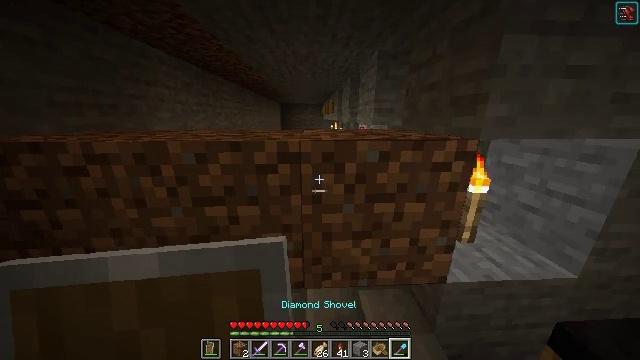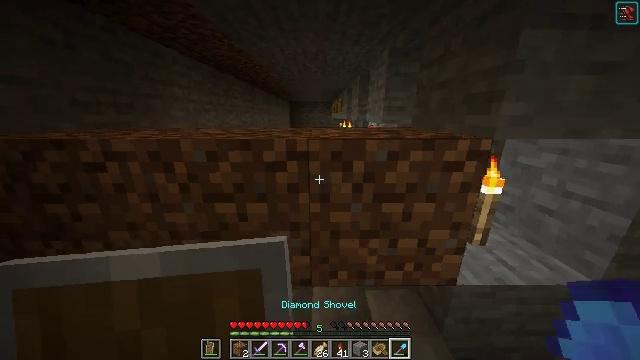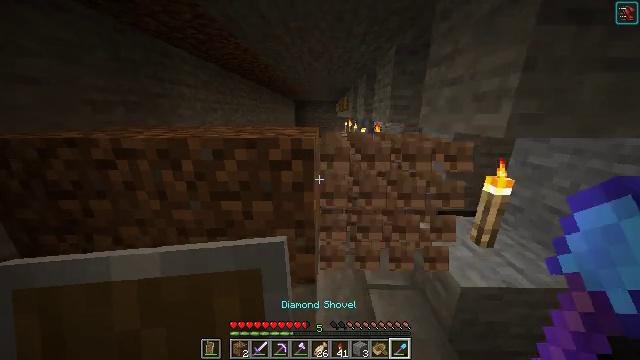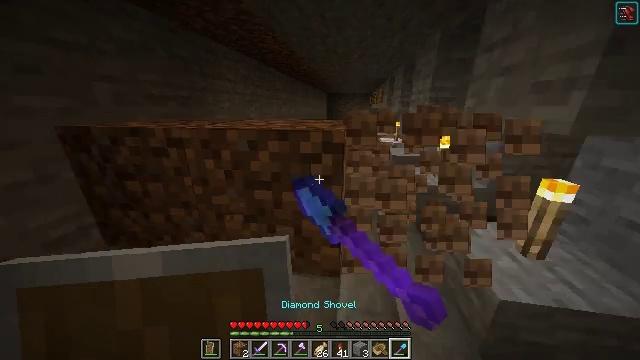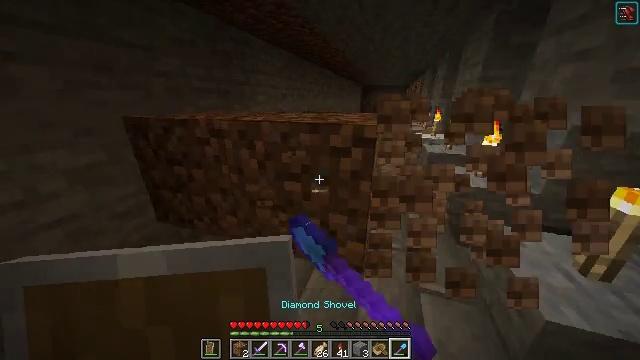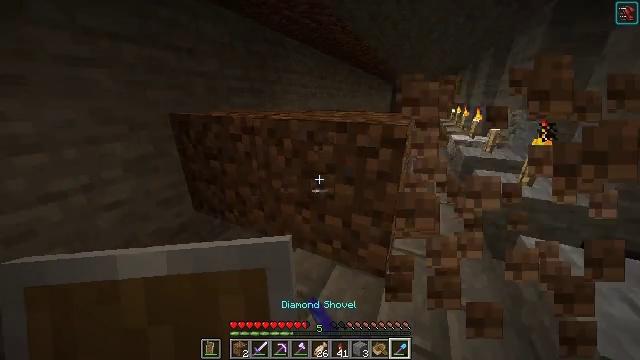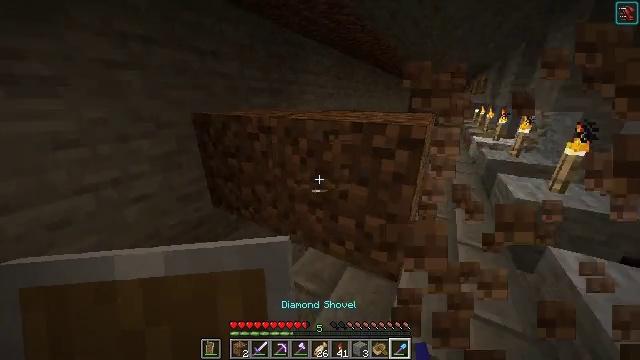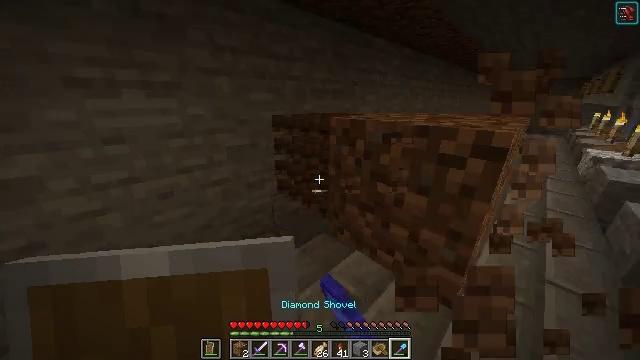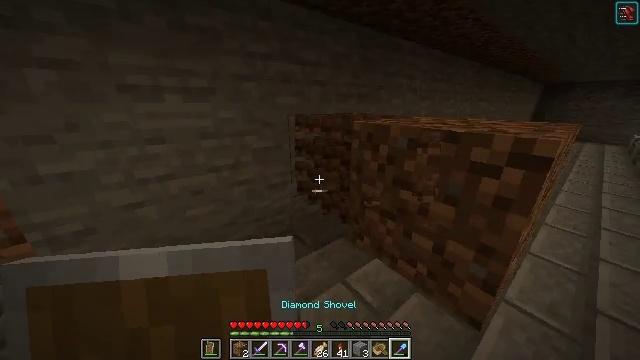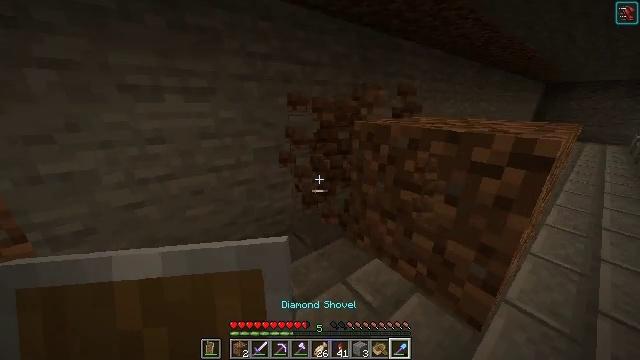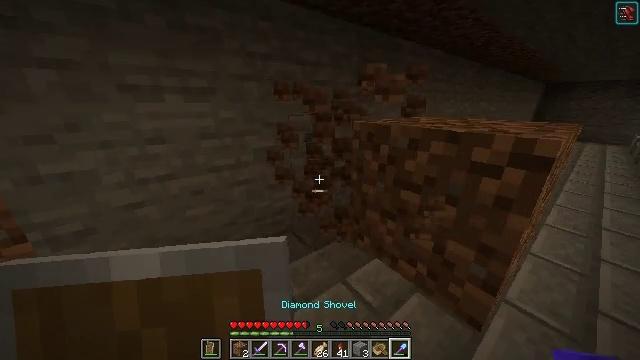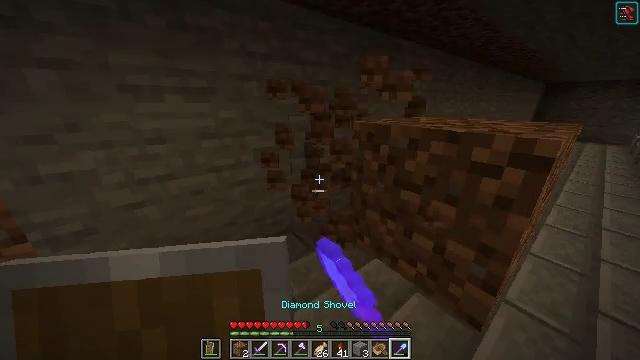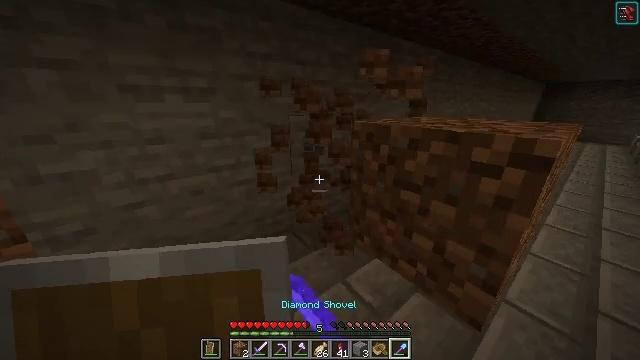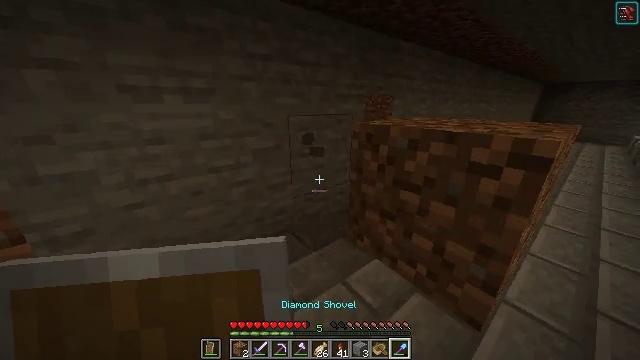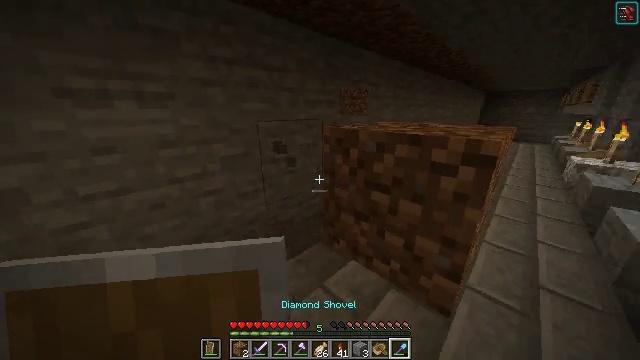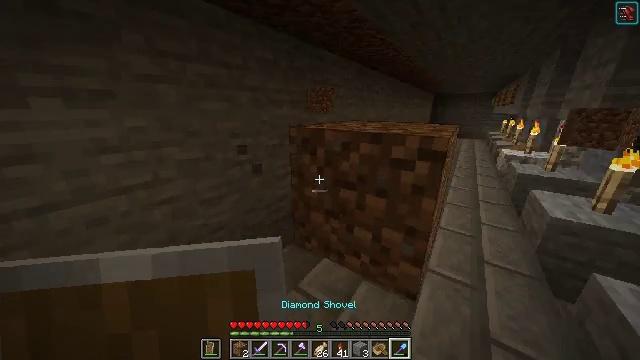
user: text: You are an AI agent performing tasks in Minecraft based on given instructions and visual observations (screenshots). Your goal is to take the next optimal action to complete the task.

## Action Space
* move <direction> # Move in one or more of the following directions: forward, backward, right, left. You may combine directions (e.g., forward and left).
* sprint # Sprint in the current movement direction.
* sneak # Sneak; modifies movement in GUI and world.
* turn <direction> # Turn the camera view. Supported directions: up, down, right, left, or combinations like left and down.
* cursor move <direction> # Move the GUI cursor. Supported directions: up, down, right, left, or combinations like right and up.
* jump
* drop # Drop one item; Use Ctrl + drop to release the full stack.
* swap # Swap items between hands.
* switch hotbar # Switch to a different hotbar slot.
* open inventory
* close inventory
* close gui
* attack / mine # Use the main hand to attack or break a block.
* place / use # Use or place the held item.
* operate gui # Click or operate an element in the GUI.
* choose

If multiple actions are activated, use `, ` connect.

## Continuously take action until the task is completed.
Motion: motion action
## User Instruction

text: Attack the ground to gather dirt.
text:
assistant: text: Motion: turn left
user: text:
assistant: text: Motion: turn left, attack / mine
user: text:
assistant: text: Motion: turn left and down, attack / mine
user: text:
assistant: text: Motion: turn left and down, attack / mine
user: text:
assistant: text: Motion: turn left, attack / mine
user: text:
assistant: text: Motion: turn left, attack / mine
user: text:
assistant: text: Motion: turn left, attack / mine
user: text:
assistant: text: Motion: turn left and up, attack / mine
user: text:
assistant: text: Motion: attack / mine
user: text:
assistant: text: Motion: attack / mine
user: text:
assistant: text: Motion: attack / mine
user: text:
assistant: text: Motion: no_op
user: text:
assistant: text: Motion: no_op
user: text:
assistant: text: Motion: turn right and up
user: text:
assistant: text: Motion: turn right
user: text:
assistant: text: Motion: turn right, attack / mine
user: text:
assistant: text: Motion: attack / mine
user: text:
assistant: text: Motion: attack / mine
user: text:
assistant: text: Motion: no_op
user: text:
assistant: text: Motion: no_op
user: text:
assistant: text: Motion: no_op